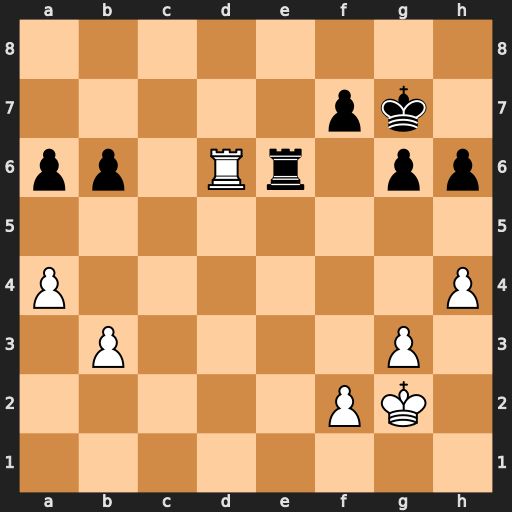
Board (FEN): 8/5pk1/pp1Rr1pp/8/P6P/1P4P1/5PK1/8
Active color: w
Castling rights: -
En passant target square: -
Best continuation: Rxe6 fxe6 Kf3